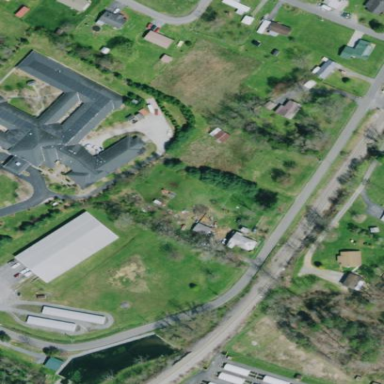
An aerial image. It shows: Nursing home building.